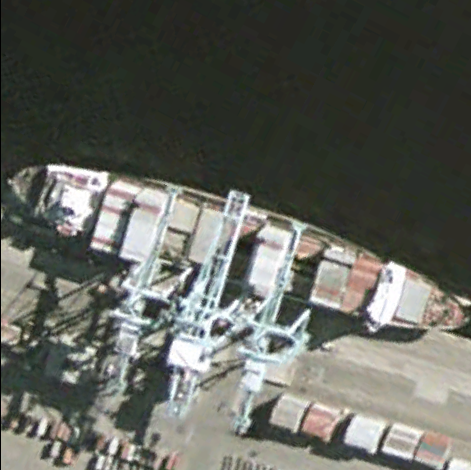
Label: Container_ship